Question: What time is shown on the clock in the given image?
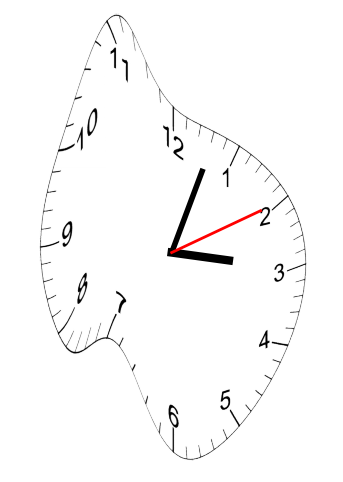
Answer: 03:03:10